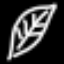
Label: leaf